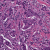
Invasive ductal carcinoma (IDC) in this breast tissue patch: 1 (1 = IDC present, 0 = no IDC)